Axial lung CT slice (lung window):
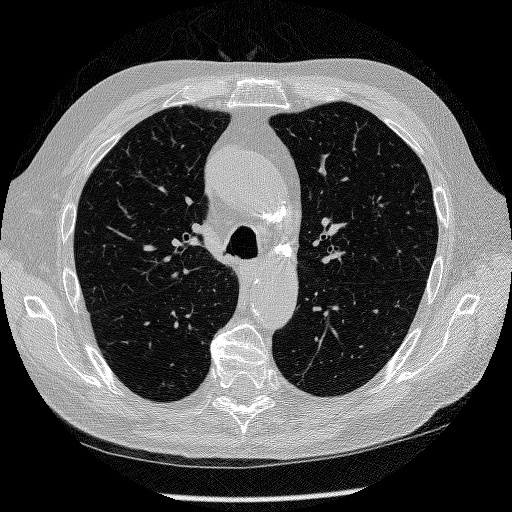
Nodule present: no